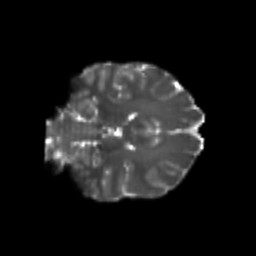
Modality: T2w
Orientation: coronal
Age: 20
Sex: female
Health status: healthy
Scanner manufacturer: philips
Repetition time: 7.393 s
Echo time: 0.08599 s